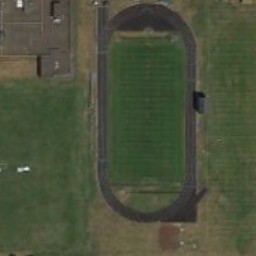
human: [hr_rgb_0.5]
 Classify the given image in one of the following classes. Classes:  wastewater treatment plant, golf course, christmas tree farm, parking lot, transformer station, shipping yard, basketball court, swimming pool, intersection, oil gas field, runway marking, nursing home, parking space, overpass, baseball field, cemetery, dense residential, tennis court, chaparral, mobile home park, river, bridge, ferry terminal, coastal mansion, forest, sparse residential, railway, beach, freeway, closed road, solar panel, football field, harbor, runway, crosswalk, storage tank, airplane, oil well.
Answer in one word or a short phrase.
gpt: football field